Field crop: tomato
Growth stage: 1
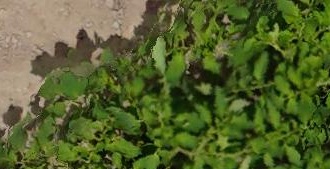
Species: tomato